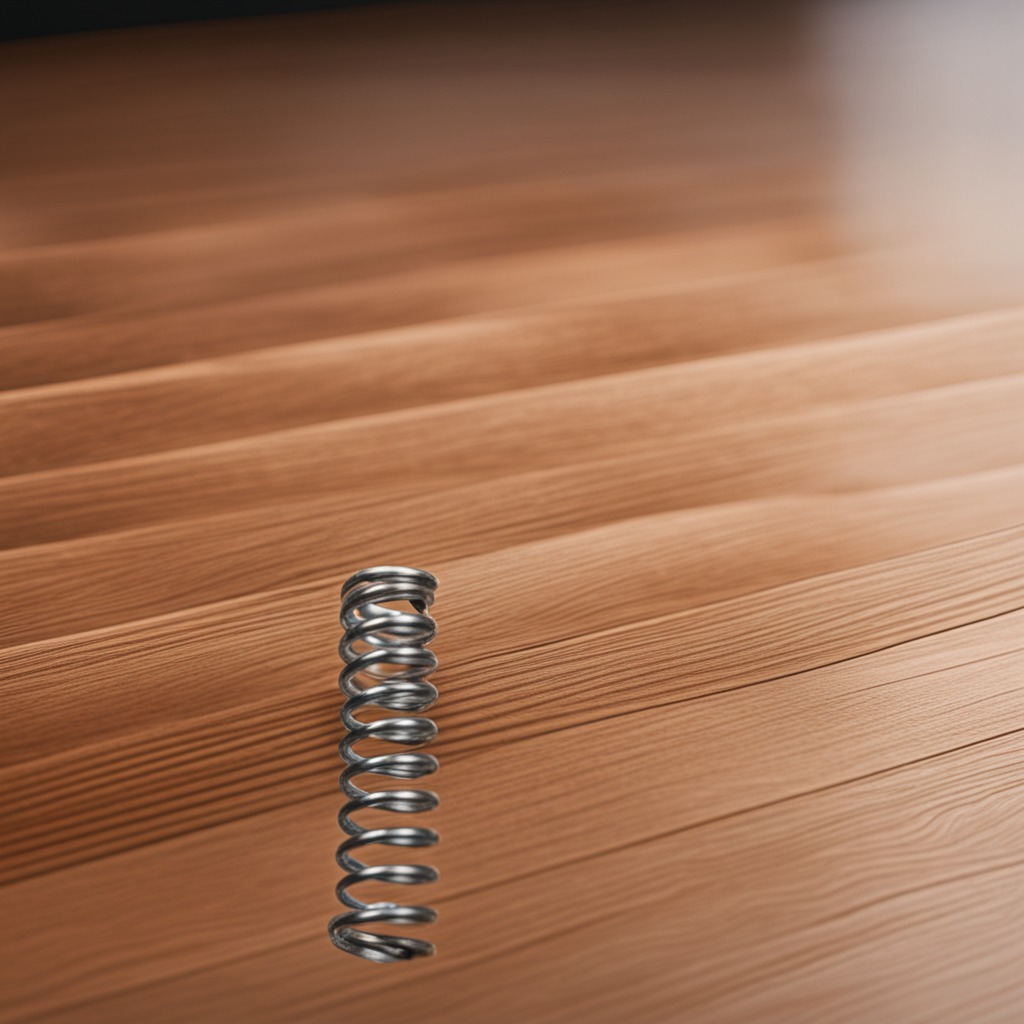
A coiled metal spring is lying on the wooden table in a carpentry studio.